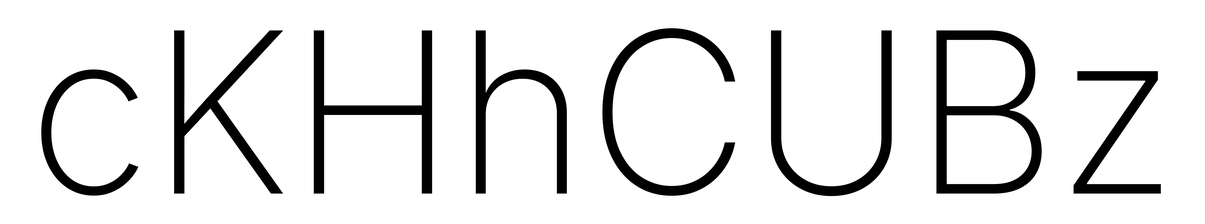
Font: Inter_ExtraLight